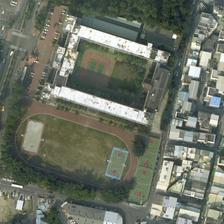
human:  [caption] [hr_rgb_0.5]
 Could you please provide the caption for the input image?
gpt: many buildings and some green trees are around a playground with basketball fields next to it .

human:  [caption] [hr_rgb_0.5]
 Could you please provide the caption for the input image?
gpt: a playground with two basketball fields next to it is semisurrounded by buildings and plants .